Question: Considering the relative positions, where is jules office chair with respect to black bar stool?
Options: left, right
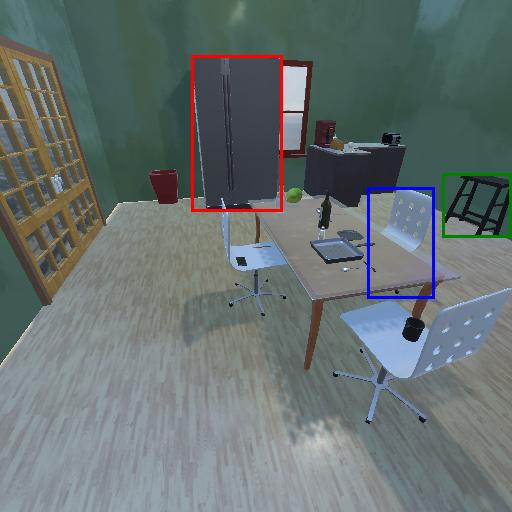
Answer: left